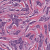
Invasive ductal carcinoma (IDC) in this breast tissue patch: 1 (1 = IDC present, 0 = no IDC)